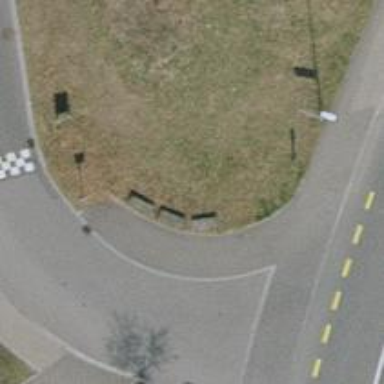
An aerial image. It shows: Sidewalk along the footway.